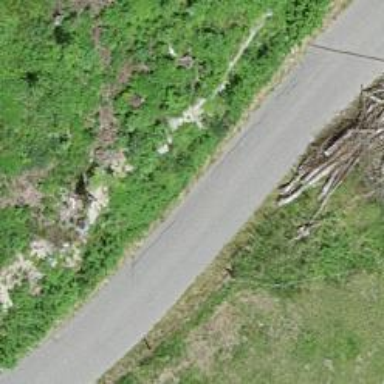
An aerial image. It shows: Unclassified road with asphalt surface.